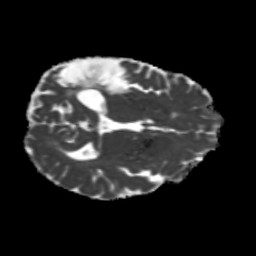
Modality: MD
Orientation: axial
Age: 47
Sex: male
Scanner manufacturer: siemens
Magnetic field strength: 3 T
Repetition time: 5.25 s
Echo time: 0.08 s